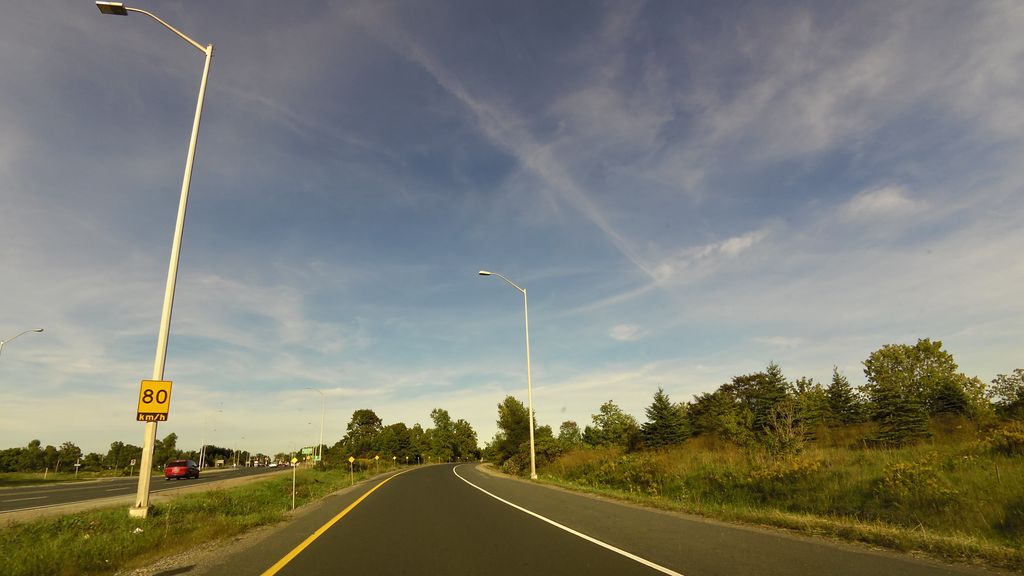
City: hamilton